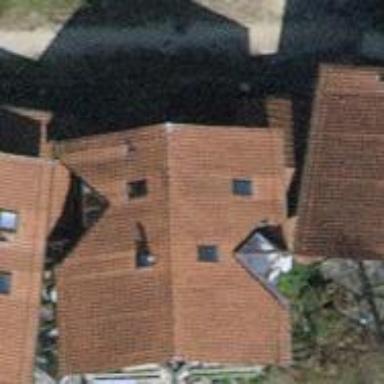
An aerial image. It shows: Detached building.